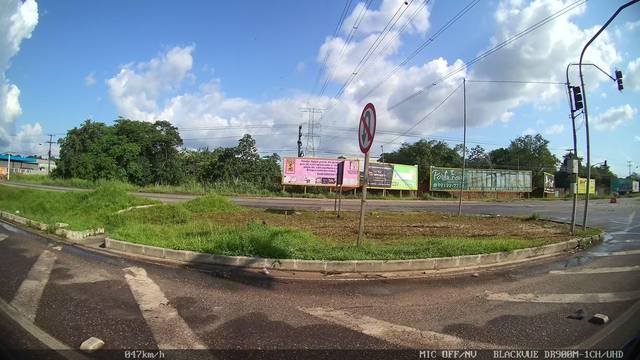
Region: Brazil
Coordinates: -1.366, -48.366